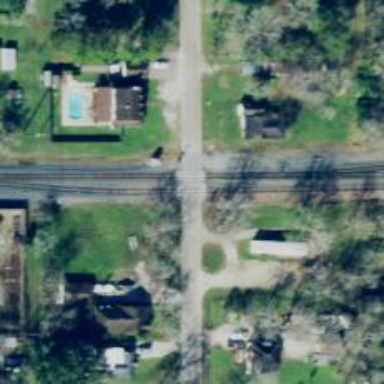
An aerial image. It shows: Level crossing along the railway.